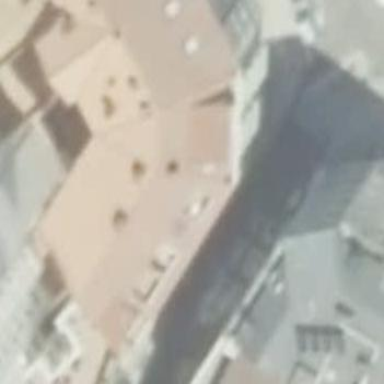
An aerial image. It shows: Part of building.